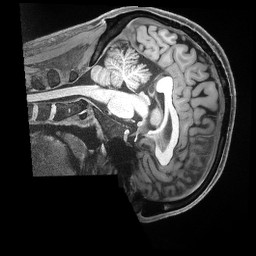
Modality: T1w
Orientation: sagittal
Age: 36
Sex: male
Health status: ill
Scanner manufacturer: siemens
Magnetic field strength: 3 T
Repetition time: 2.5 s
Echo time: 0.00181 s